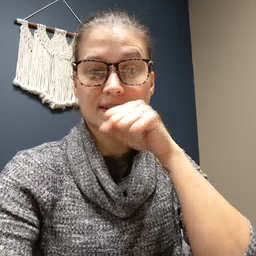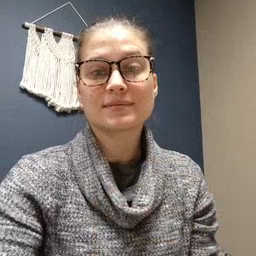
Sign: carrot